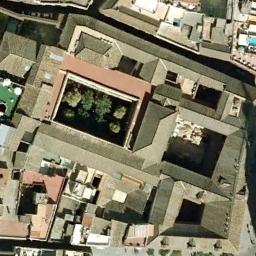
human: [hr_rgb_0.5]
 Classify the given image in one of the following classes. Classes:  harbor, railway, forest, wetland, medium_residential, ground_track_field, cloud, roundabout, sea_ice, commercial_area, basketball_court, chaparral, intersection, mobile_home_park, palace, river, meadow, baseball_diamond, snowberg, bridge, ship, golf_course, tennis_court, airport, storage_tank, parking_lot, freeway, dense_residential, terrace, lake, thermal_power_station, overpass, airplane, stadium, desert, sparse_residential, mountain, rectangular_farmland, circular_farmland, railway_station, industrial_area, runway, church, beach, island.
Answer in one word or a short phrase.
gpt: palace